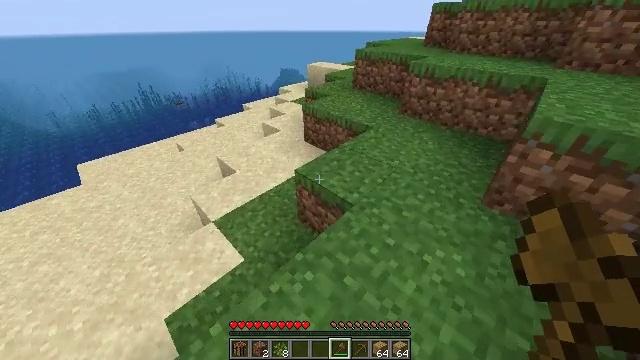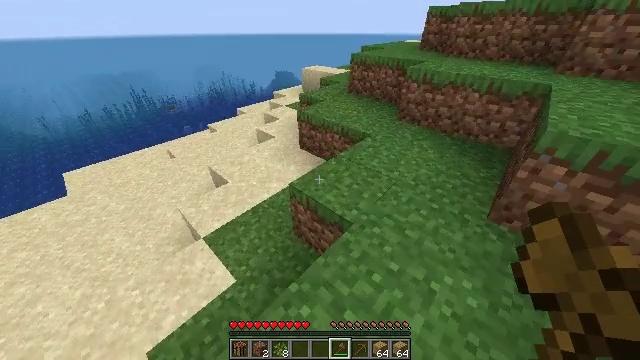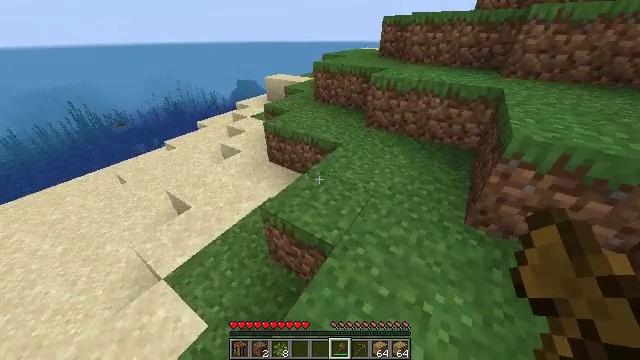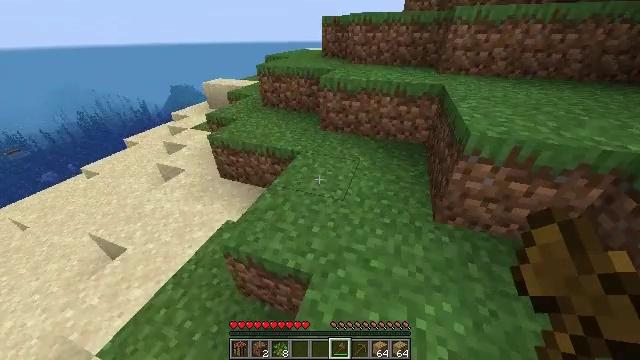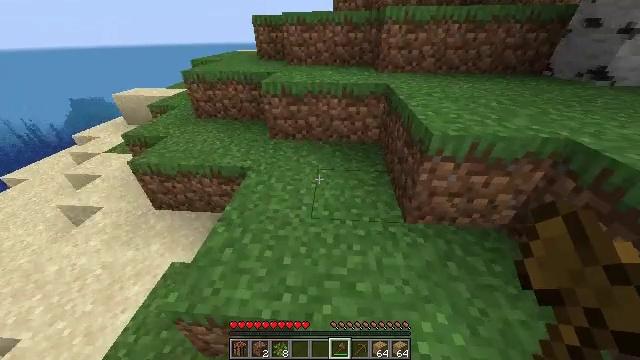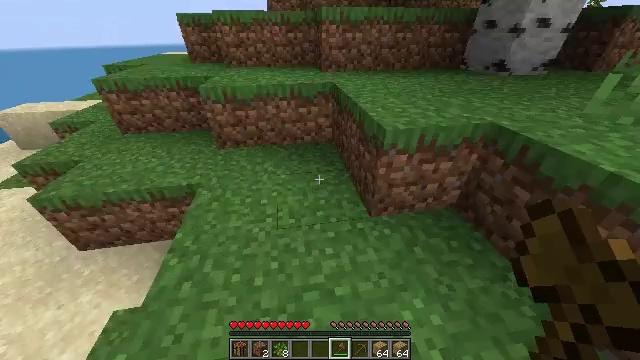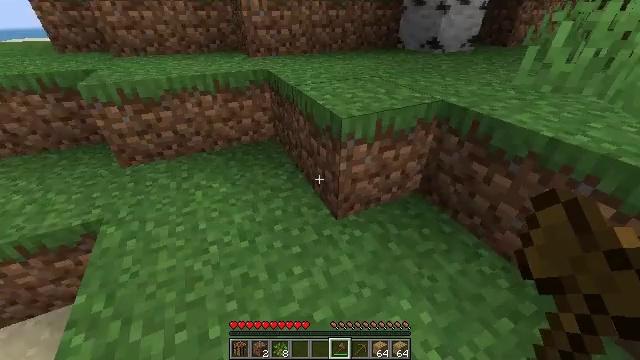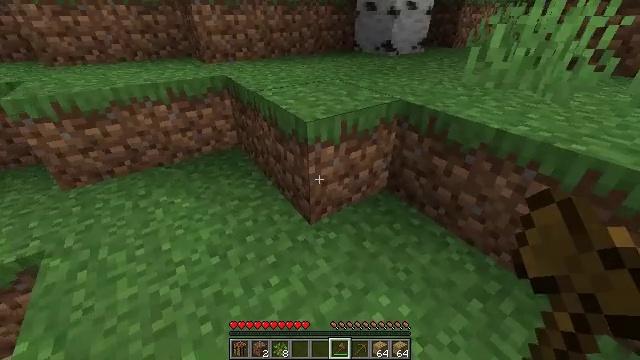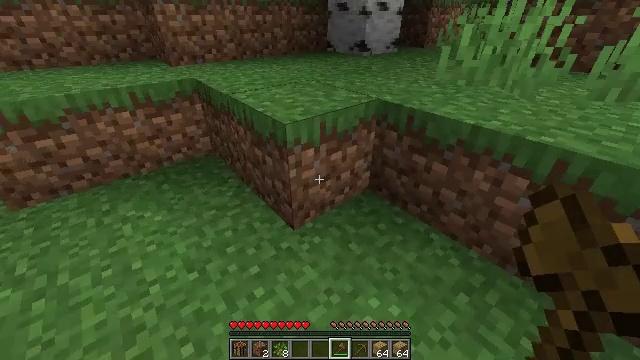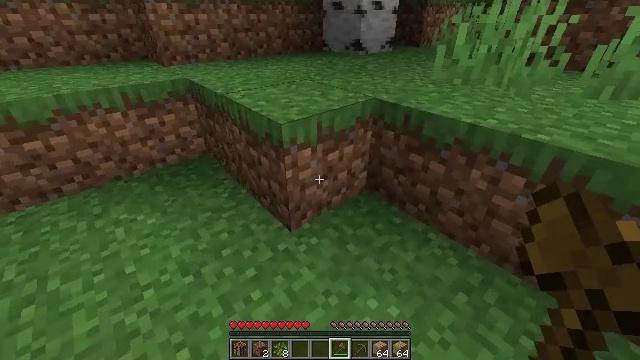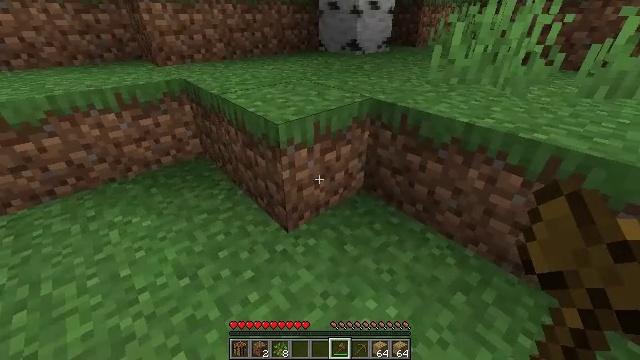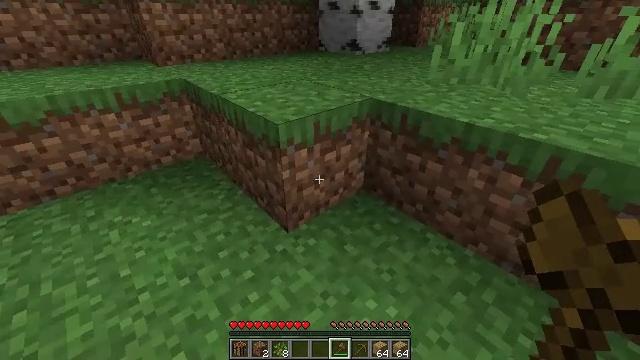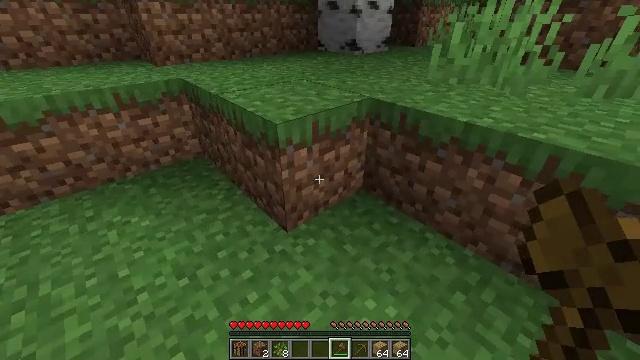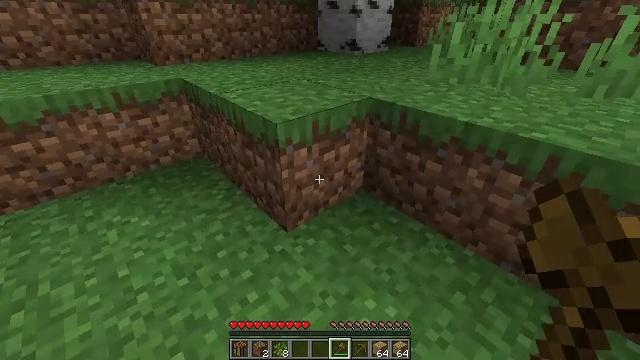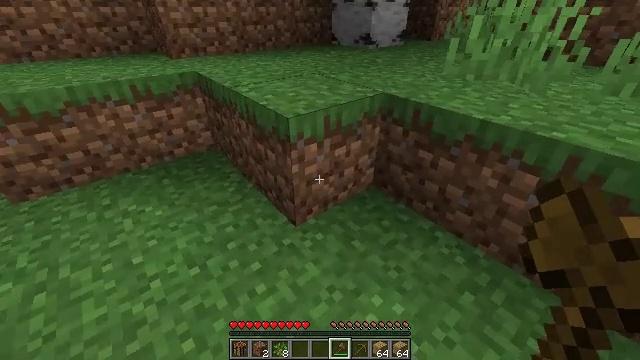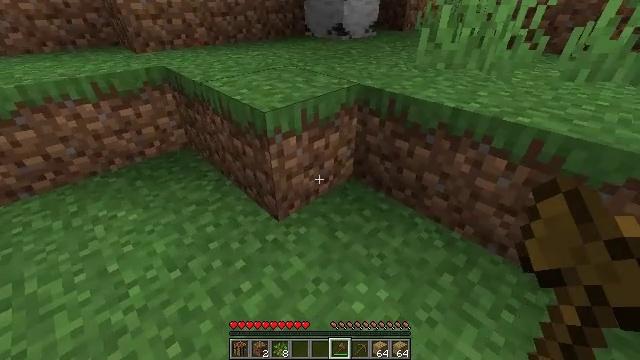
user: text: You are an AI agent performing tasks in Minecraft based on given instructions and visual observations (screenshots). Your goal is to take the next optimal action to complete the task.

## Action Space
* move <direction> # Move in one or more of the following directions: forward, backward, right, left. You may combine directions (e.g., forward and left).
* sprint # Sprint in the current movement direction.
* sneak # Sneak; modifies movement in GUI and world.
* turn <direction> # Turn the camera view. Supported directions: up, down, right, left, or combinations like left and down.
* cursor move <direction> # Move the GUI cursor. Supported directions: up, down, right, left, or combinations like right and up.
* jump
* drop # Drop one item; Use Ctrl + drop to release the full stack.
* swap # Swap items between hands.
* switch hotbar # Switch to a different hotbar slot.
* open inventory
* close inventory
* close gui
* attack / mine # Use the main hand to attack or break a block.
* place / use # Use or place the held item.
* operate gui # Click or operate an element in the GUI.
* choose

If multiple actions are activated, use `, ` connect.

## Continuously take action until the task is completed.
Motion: motion action
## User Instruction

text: Mine grass block from the ground.
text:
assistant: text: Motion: move forward, turn right
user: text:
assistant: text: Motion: move forward, turn right and up
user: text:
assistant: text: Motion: move forward, turn right
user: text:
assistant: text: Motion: turn right
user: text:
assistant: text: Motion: turn right
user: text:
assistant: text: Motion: turn right
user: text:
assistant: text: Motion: turn right
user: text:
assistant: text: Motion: turn right
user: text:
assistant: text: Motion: turn right
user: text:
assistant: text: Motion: no_op
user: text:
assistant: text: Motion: no_op
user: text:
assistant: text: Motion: no_op
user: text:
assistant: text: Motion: no_op
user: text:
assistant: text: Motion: turn left and down
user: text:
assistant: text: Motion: turn right and down
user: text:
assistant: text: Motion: turn right and down
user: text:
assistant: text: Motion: turn right and down
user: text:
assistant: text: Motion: turn right and down
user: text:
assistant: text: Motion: turn right and down
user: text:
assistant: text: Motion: turn right and down
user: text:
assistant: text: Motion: turn right and down
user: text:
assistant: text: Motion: no_op
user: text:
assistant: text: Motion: no_op
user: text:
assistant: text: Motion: no_op
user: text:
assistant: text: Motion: no_op
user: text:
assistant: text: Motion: no_op
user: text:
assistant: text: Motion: no_op
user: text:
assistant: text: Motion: turn right and down
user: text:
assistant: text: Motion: turn right and down
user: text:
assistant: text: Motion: turn right and down